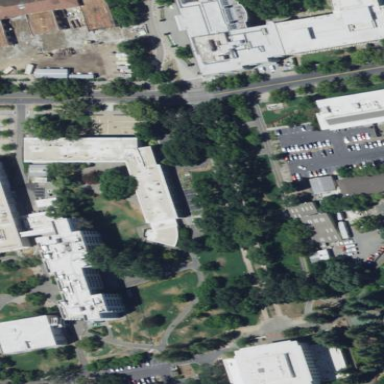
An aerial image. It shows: University building.